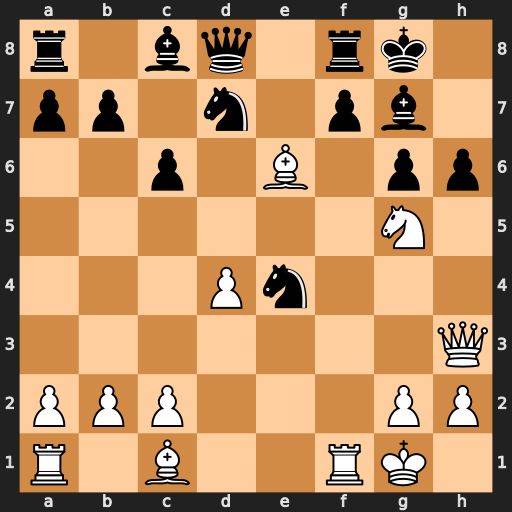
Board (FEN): r1bq1rk1/pp1n1pb1/2p1B1pp/6N1/3Pn3/7Q/PPP3PP/R1B2RK1
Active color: w
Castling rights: -
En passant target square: -
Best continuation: Nxf7 Bxd4+ Kh1